Question: I am building custom rails routes for methods that I require. I have created the method as:
'''
class RequestsController < ApplicationController
def mainSearch
.....etc
end
'''
and testing the route first with:
'''
match '/mainSearch/:latitude', to: 'requests#mainSearch', via: 'get'
running: localhost:3000/mainSearch/40.0
'''
worked, but then extending to:
'''
match '/mainSearch/:latitude/:longitude', to: 'requests#mainSearch', via: 'get'
running: localhost:3000/mainSearch/40.0/80.0
'''
resulted in the error 'No route matches [GET] "/mainSearch/40.0/80.0'"
even though in the defined rails routes it clearly notes that the route exists:

This route should clearly work, but it notes there is no route. How can this be alleviated?
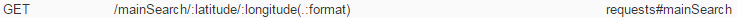
Answer: > By default, <URL> - this is because the dot is used as a separator for formatted routes. If you need to use a dot within a dynamic segment, add a constraint that overrides this.
Go this way:
'''
get '/mainSearch/:latitude/:longitude',
to: 'requests#mainSearch',
constraints: { latitude: /\-?\d+\.\d+/, longitude: /\-?\d+\.\d+/ }
'''